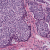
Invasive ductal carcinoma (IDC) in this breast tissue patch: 1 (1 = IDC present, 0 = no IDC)